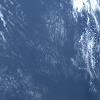
Label: water